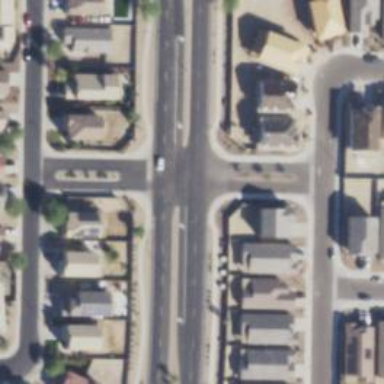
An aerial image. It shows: Residential road with asphalt surface.